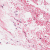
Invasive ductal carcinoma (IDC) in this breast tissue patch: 0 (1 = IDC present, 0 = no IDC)